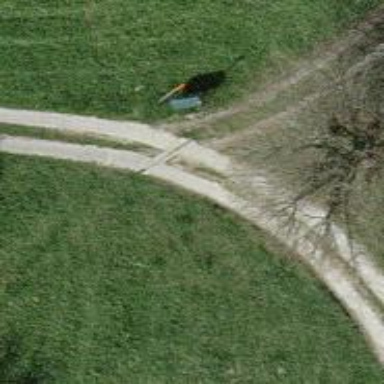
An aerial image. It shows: Track road with grade3 tracktype.